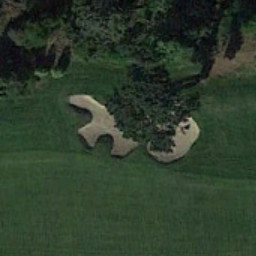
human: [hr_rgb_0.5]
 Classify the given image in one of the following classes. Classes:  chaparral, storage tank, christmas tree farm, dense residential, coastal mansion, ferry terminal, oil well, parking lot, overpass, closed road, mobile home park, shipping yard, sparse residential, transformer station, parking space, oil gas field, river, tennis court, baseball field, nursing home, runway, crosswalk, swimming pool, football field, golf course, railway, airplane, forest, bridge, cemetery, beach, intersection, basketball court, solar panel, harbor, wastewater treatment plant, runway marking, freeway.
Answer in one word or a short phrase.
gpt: golf course